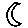
Label: moon